Question: I have a basic question. I am trying to use the measurement functionality in JScience. I downloaded the .jar files (<URL> I created a new library with all of the .jar files loaded.
My "tree" is:

My import statement is:
'''
import javax.measure;
'''
The compiler complains that package javax.measure does not exist. What am I doing wrong?
Thank you
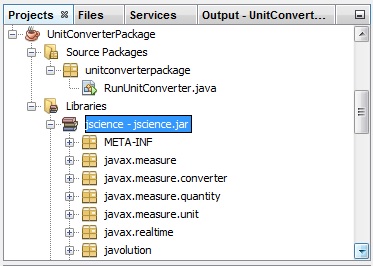
Answer: The syntax for importing in Java is:
'''
import com.mypackage.ClassName;
'''
'''
import com.mypackage.*;
'''
To import the entire 'measure' package, you can use:
'''
import javax.measure.*;
'''
- <URL>